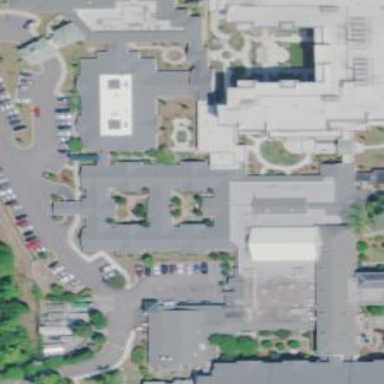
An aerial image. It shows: Building.